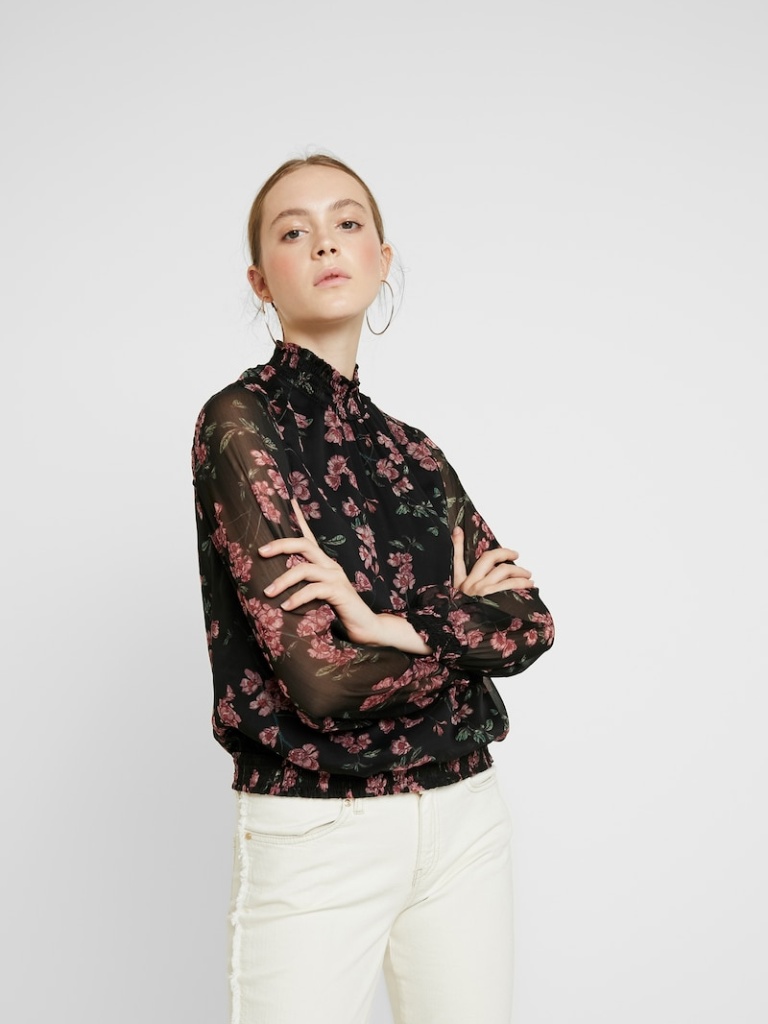
chiffon fitted a long-sleeved with the sleeves down hip length Untucked high blouse